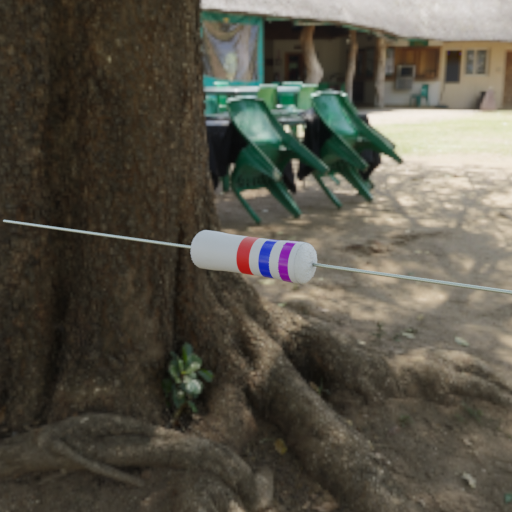
Resistor colour bands (in order): red, blue, violet